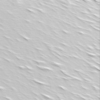
Label: not_dusty